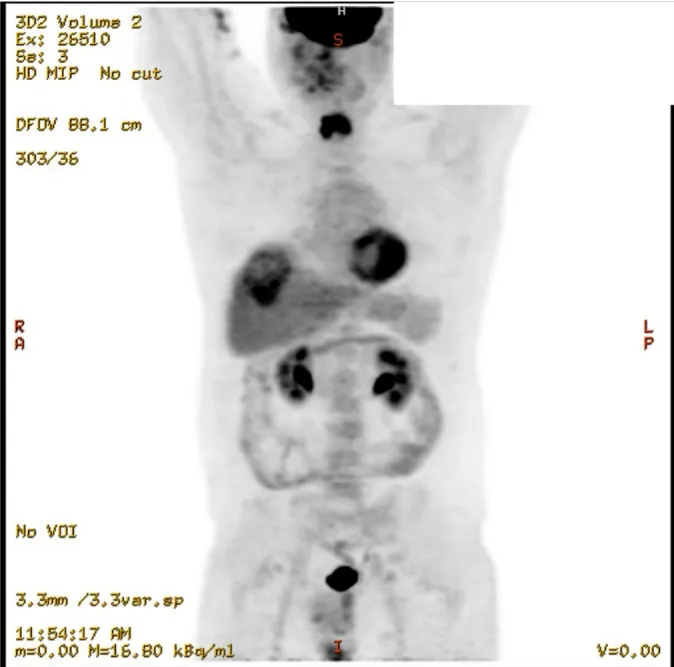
Coronal view of PET scan, showing the 6cm hepatic mass and no clear primary tumor to explain metastasis, December 2022.
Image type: radiology (pet)